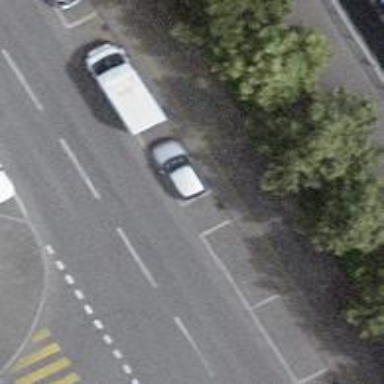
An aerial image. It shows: Parking lane with asphalt surface.